Interaction volume radius: 10 \u00c5
Interaction volume height: 15 \u00c5
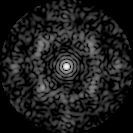
Disorder parameter: 0.7224